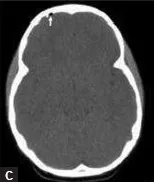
A 9-year-old boy presenting with headache and vertigo found to have frontal sinusitis and pneumocephalus. (a-c) Axial non-contrast CT images of the head demonstrate fluid attenuation within the bilateral ethmoid sinuses, frontal sinuses, and a small right frontal focus of pneumocephalus (arrows).
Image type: radiology (ct)